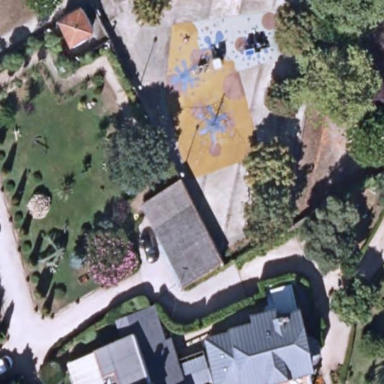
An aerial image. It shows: Playground area for leisure activities on the land.